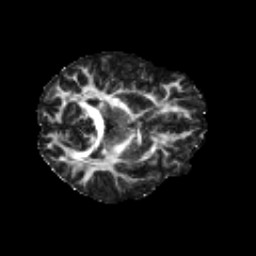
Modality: FA
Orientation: axial
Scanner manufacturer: siemens
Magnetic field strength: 3 T
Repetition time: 4.16 s
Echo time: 0.0806 s